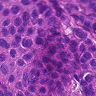
Metastatic tissue present: yes